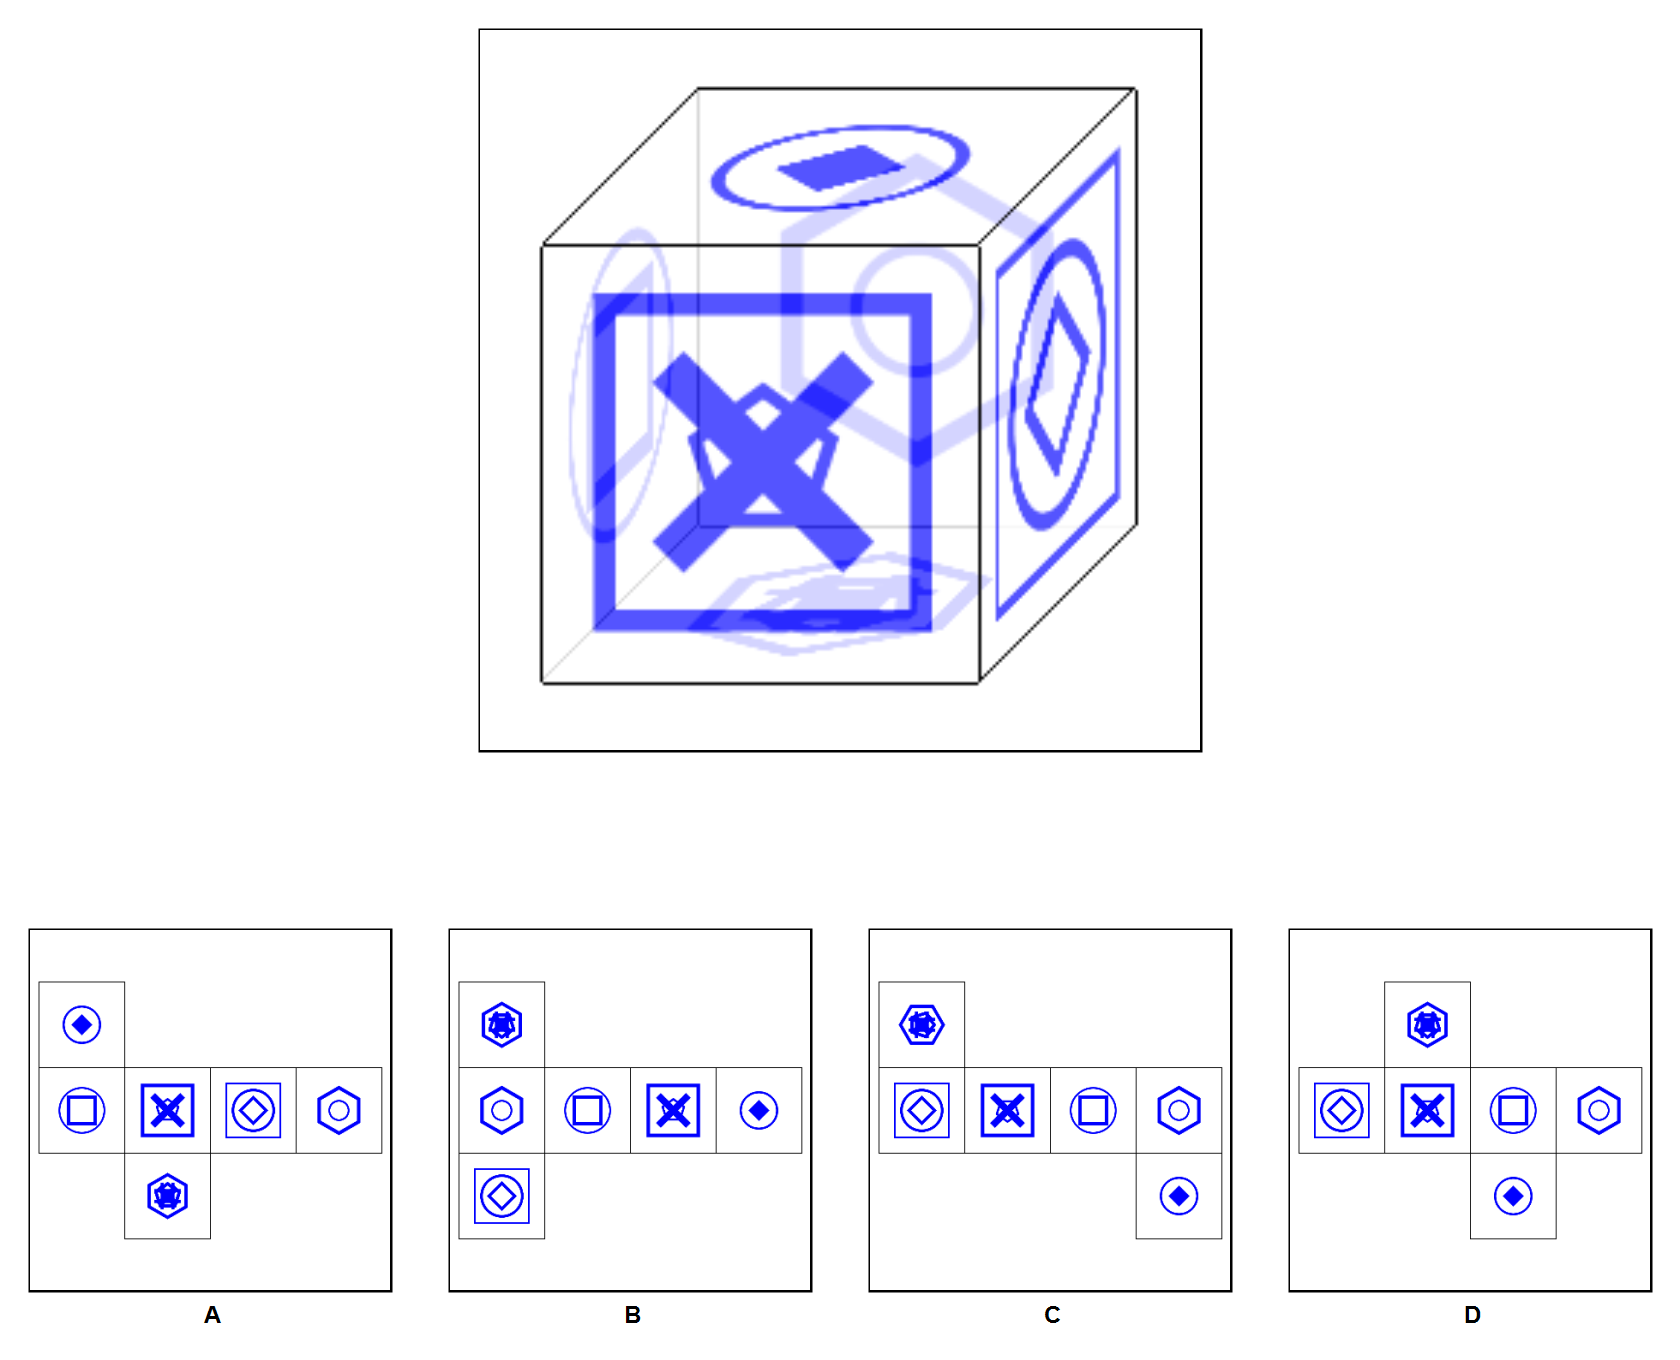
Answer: B